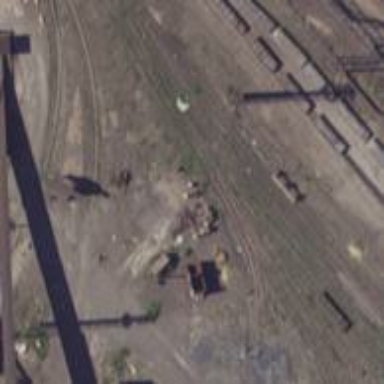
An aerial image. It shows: Railway spur service.